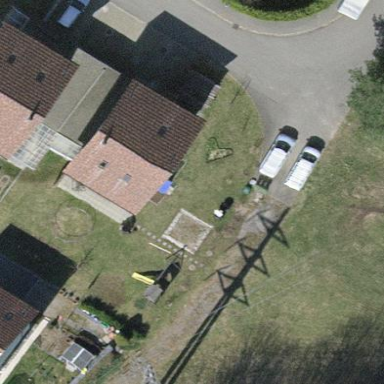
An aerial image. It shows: Gabled house with the roof oriented across.